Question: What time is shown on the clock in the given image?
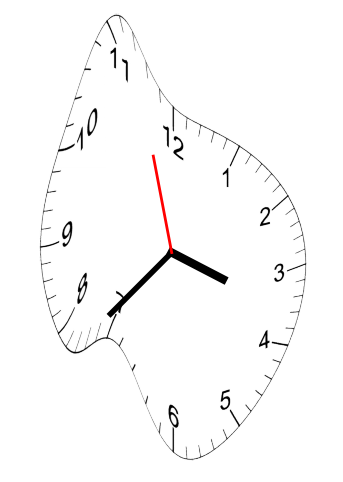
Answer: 03:36:57